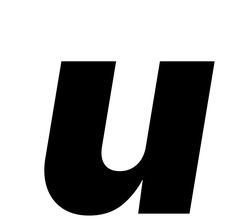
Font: Inter-Italic_Black_Italic